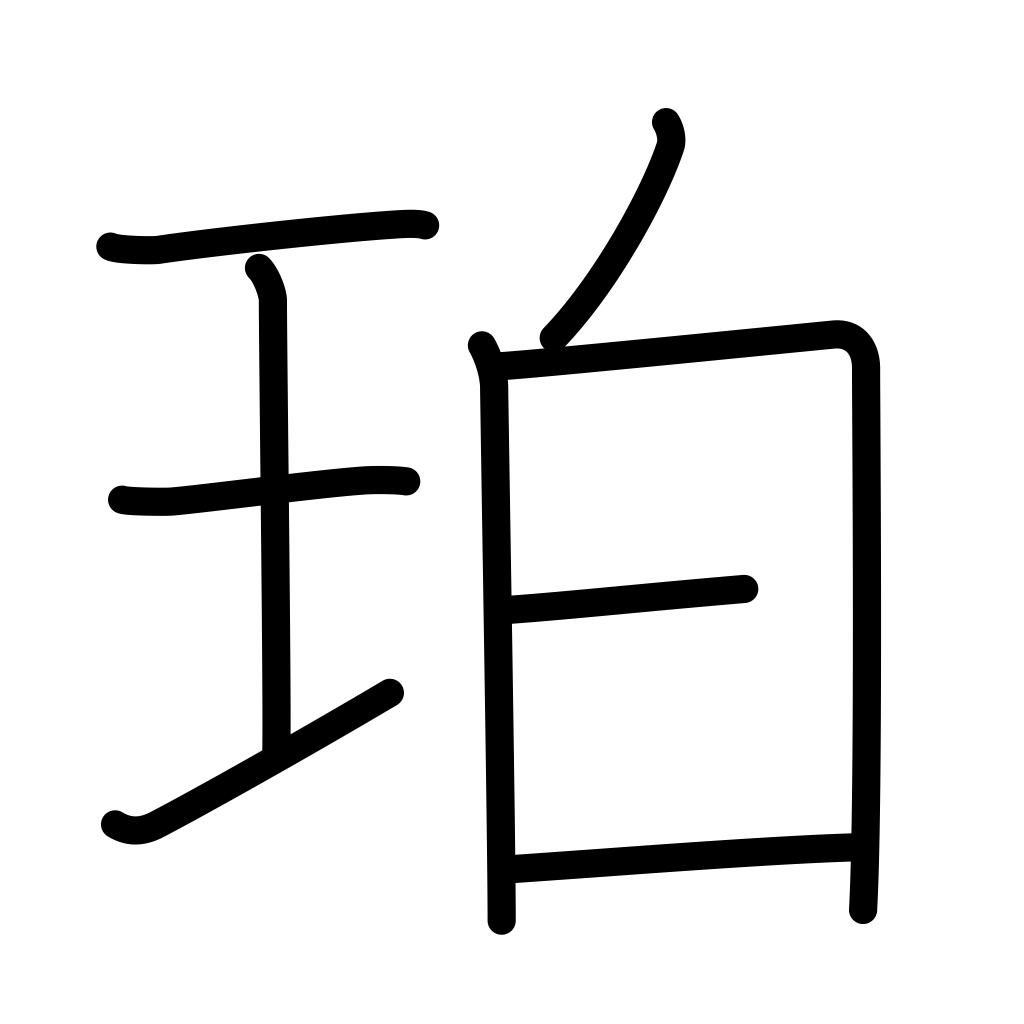
Meaning: amber